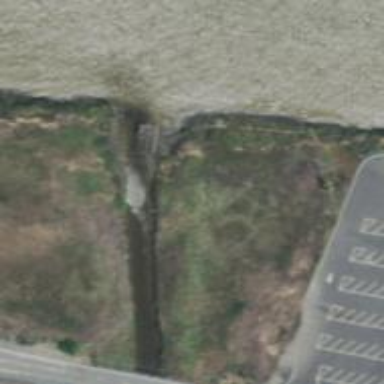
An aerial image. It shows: Ruined pier made by man.